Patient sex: M
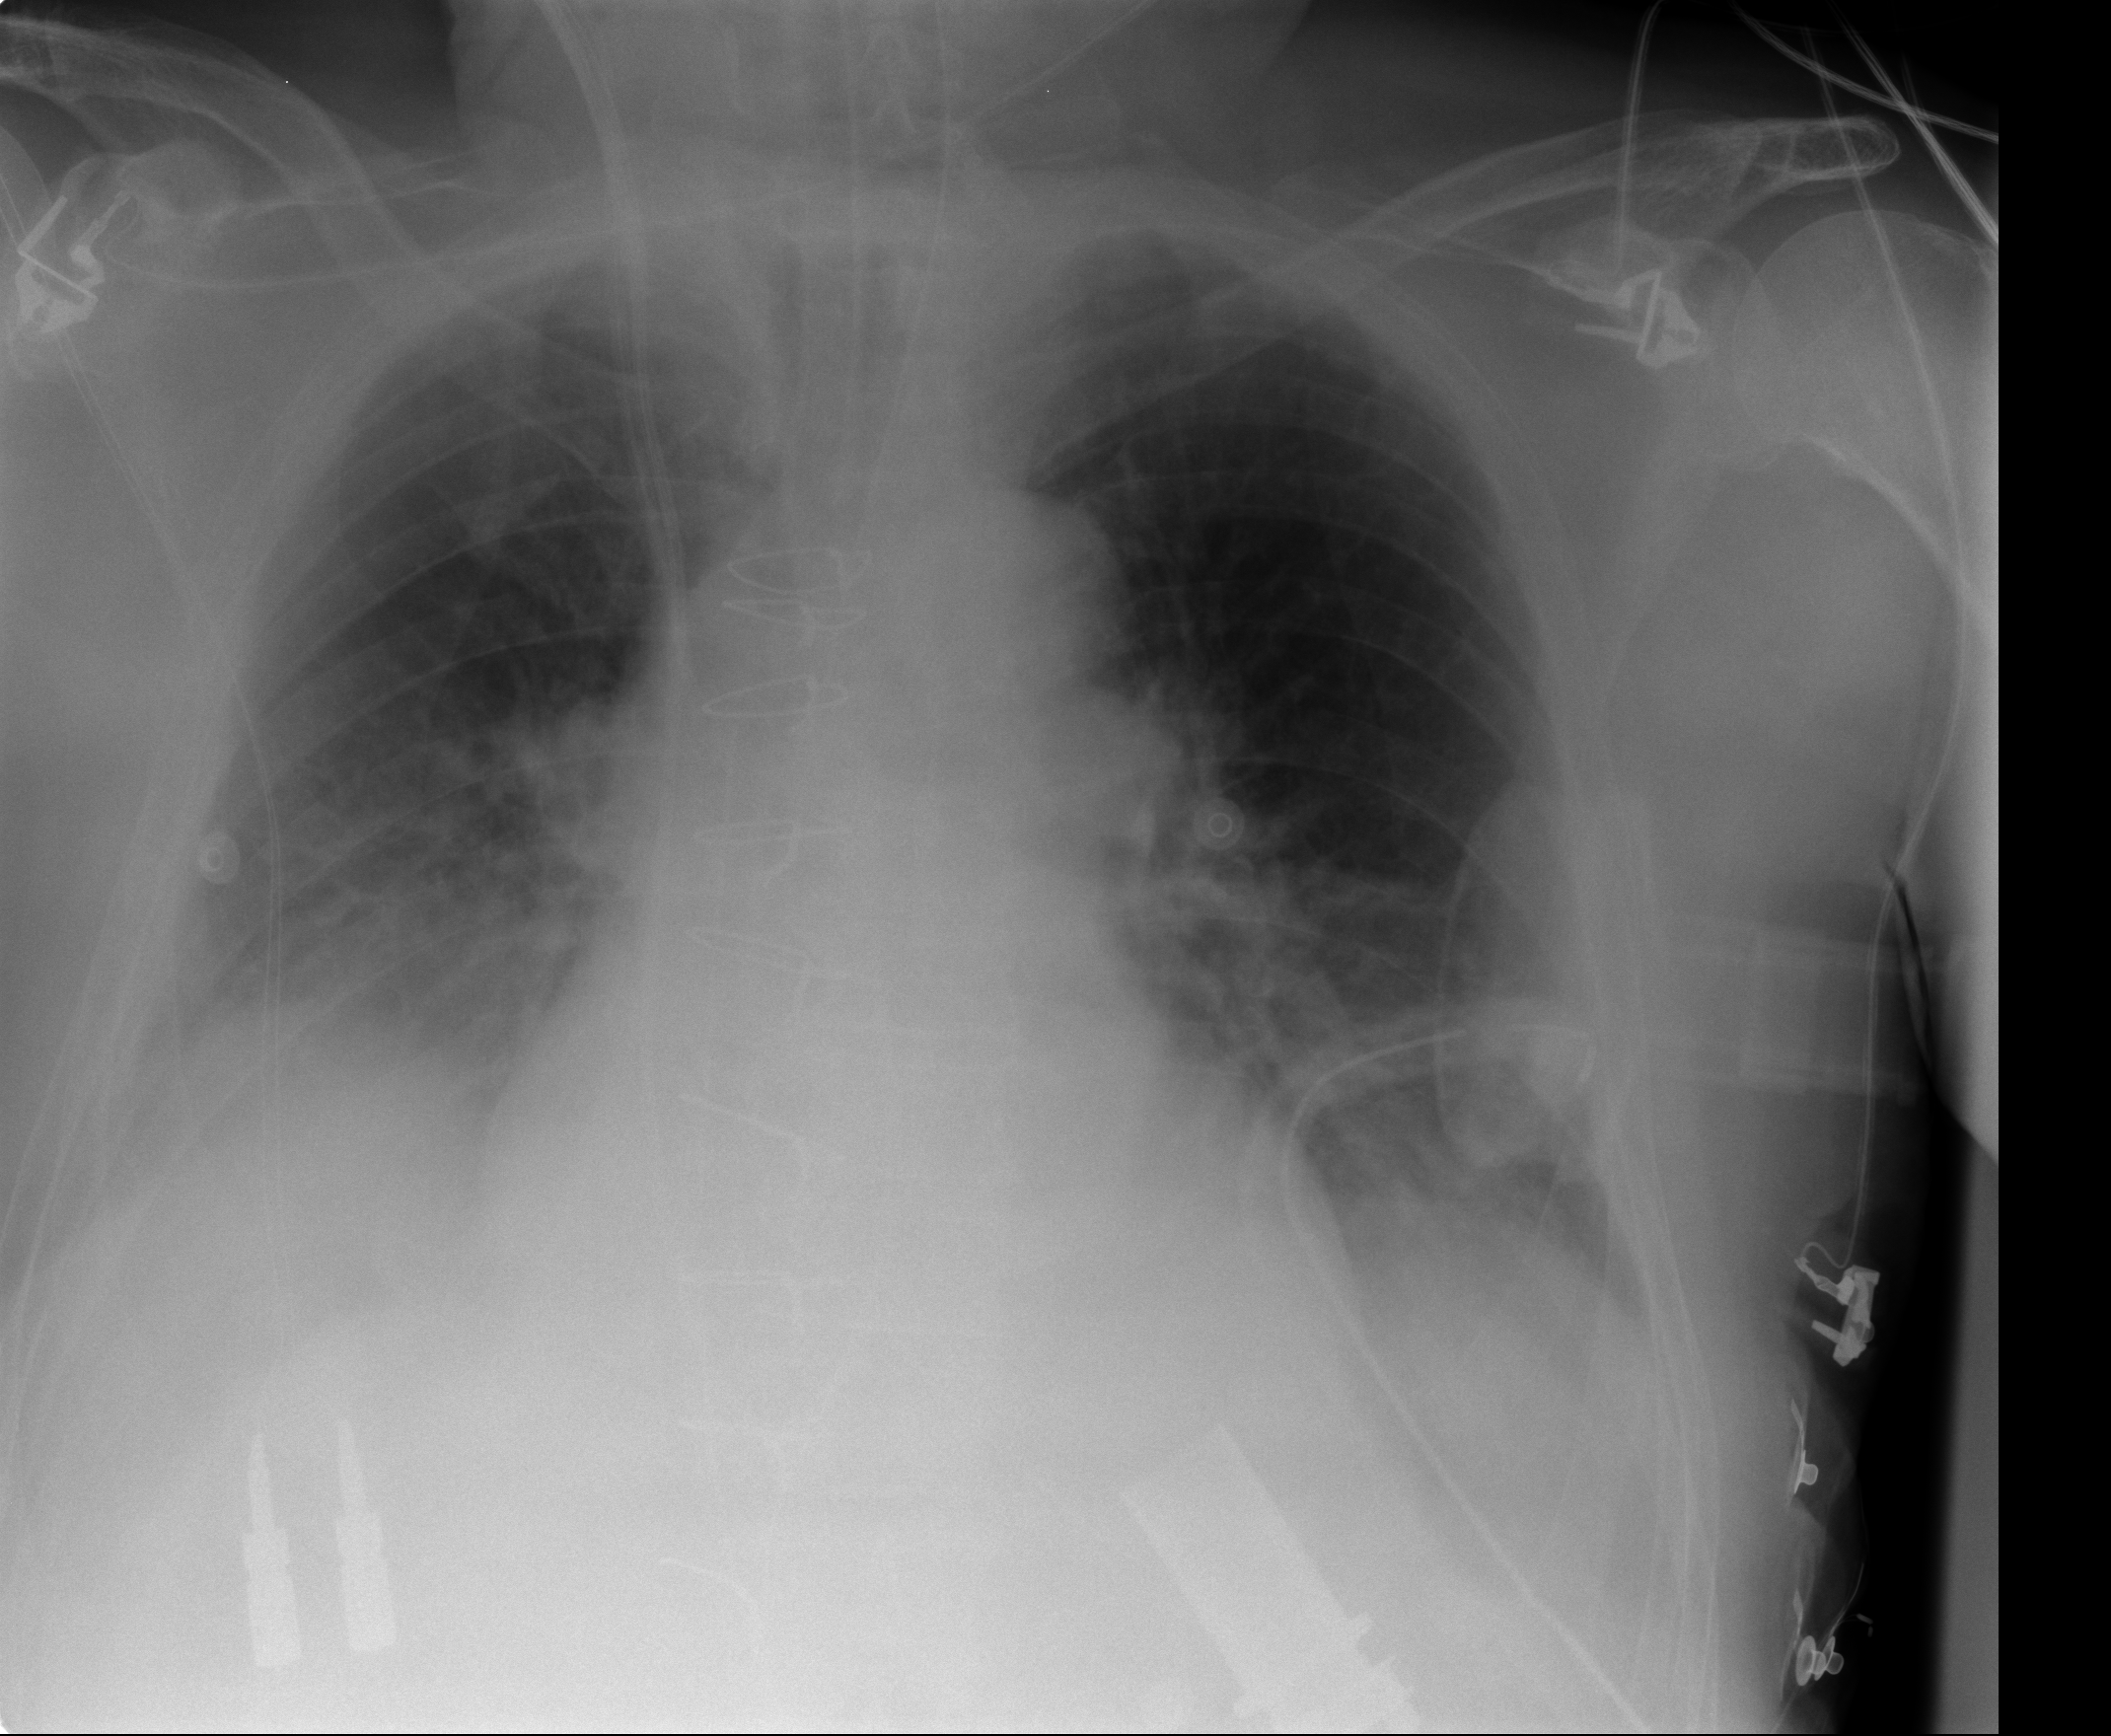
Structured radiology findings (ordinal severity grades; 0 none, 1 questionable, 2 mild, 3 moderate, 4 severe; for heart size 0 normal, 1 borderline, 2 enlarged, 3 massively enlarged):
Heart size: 2
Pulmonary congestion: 3
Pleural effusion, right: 2
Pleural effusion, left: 1
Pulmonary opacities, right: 3
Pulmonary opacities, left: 2
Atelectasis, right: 3
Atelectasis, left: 2